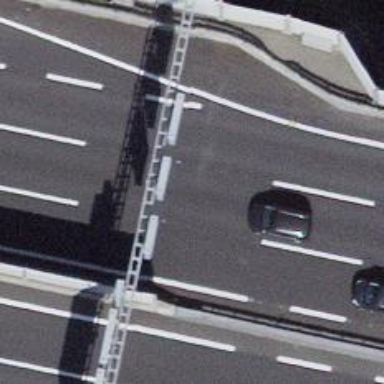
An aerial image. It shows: Traffic sign is visible in the image.